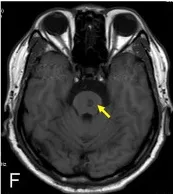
(A-G) show the MRI by a decreased signal on the T1 sequence and increased signal intensity on the T2/FLAIR sequance showed a of the bilateral basal, certain ovale, frontal lobe, and parietal lobe, and F shows increased signal on the T2 sequence showed a of ganglia cervical cord.
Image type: radiology (mri)